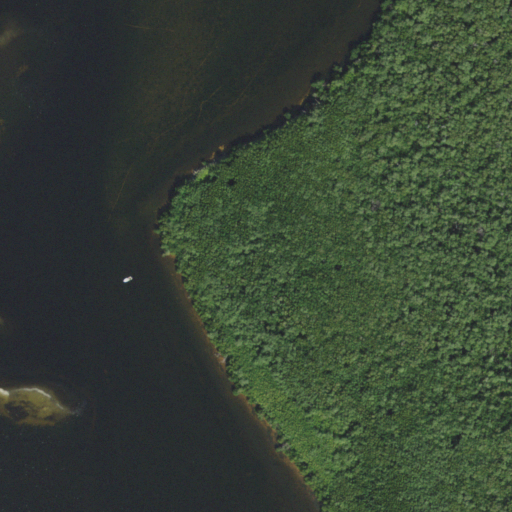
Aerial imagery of cape in Florida named Underhill Point containing open water, woody wetlands, and herbaceous wetlands